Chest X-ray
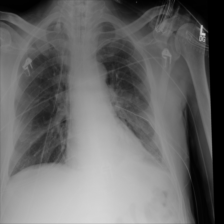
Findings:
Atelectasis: negative
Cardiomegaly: negative
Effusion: negative
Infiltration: negative
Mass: negative
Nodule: negative
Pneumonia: negative
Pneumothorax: negative
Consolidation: negative
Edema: negative
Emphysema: negative
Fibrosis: negative
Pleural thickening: negative
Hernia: negative